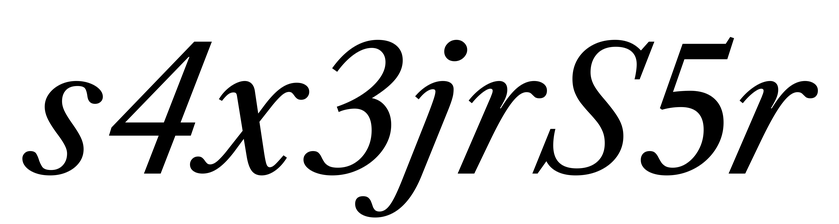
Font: LibreCaslonText-Italic_Italic